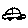
Label: car